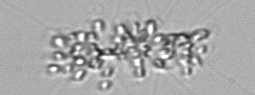
Label: Chaetoceros_didymus_TAG_external_flagellate